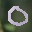
Label: 0